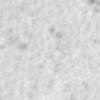
Label: no_change